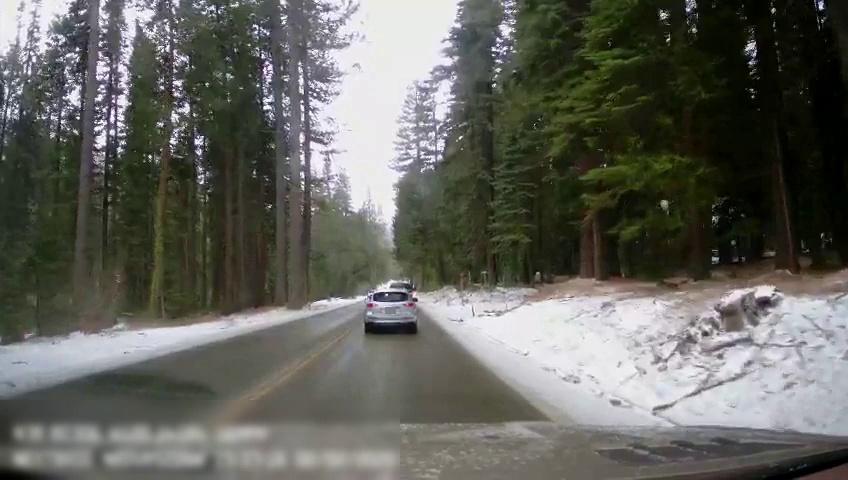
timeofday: Day
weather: Snowy
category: Drivable Space
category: Vehicles | Truck
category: Vehicles | SUV
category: Lanes | Current Lane
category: Lanes | Opposite Lane